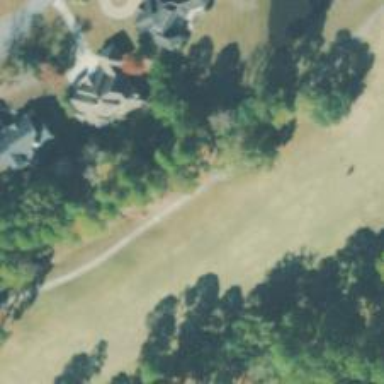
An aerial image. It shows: Path designated for golf carts.